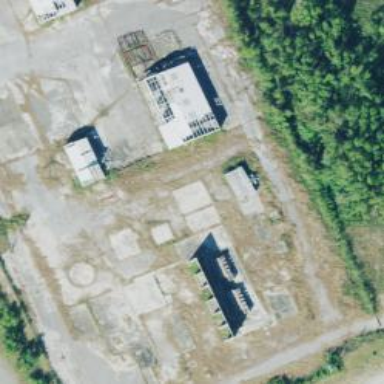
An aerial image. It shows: Brownfield site.